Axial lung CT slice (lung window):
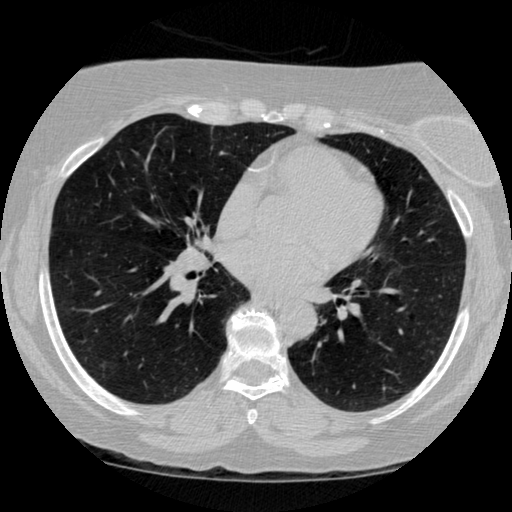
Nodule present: no